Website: bh-photo
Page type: store-pickup
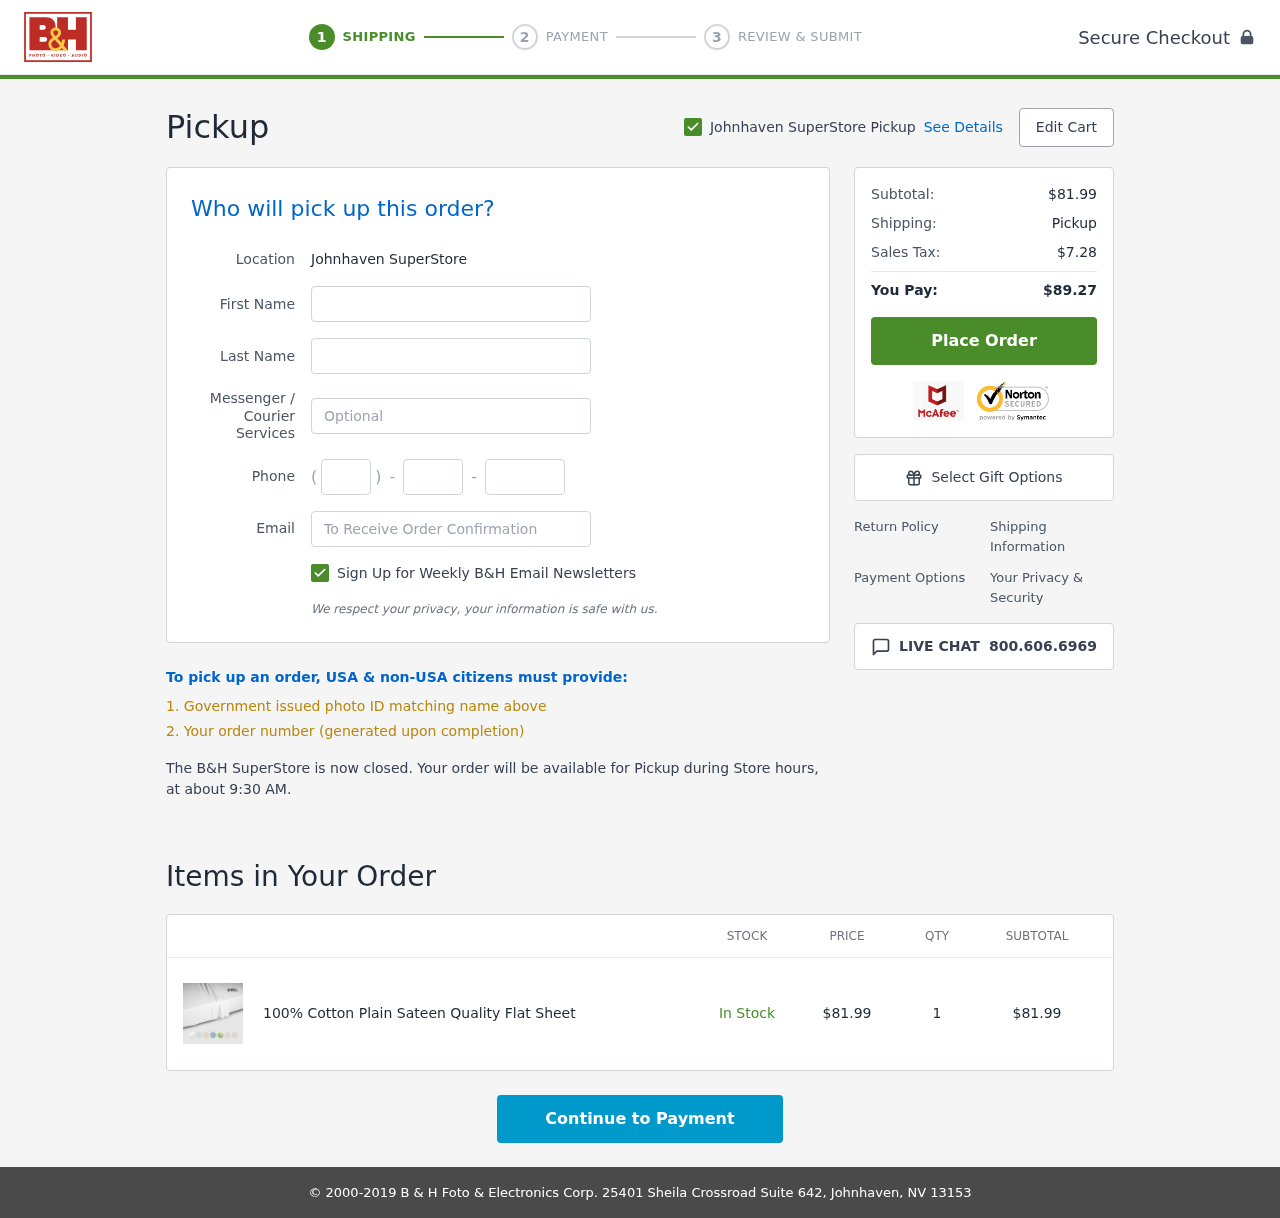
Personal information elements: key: PII_EMAIL
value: bweeks@gmail.com
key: PII_FIRSTNAME
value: Bryan
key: PII_LASTNAME
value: Weeks
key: PII_LOCATION1_CITY
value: Johnhaven SuperStore Pickup
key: PII_LOCATION1_CITY
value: Johnhaven SuperStore
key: PII_PHONE_AREA
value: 810
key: PII_PHONE_PREFIX
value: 252
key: PII_PHONE_SUFFIX
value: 6783
Product elements: key: PRODUCT1_NAME
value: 100% Cotton Plain Sateen Quality Flat Sheet
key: PRODUCT1_PRICE
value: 81.99
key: PRODUCT1_QUANTITY
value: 1
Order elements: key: ORDER_SUBTOTAL
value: $81.99
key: ORDER_TAX
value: $7.28
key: ORDER_TOTAL
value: $89.27